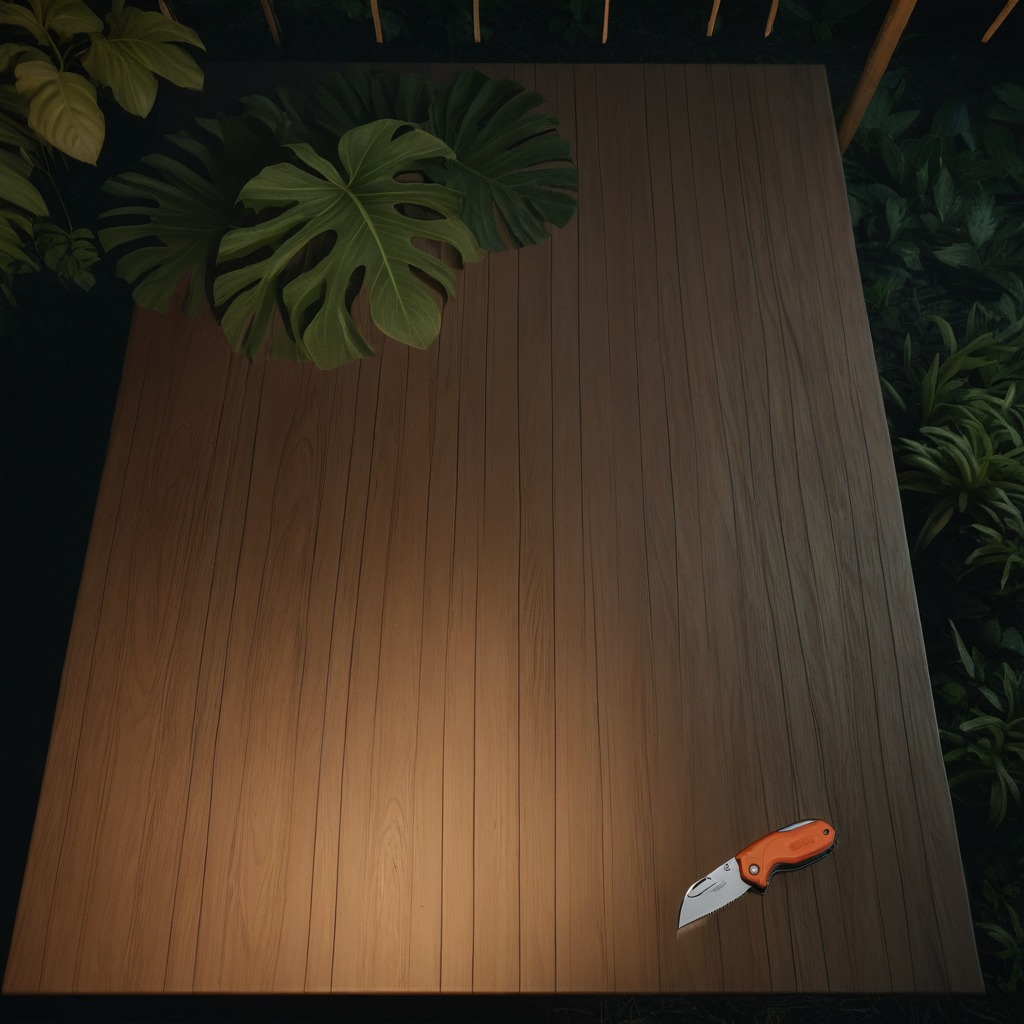
A utility knife lies on the wooden table.